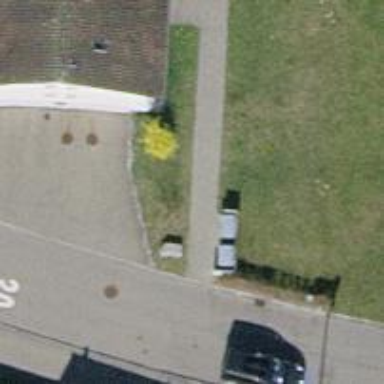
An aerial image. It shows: Urban tree adds touch of nature to the surroundings.